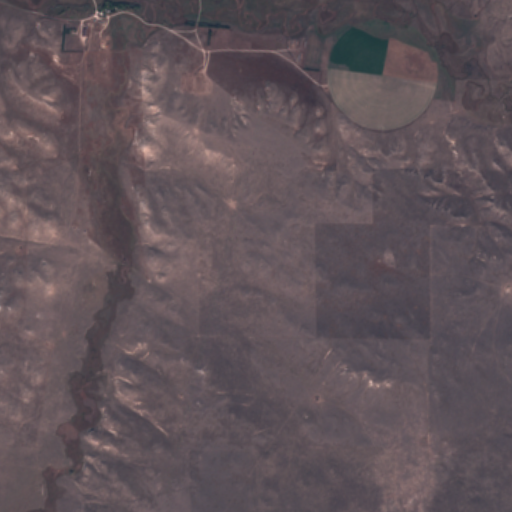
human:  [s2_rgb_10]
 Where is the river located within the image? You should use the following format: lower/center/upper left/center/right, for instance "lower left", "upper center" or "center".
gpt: The river is located in the upper of the image.
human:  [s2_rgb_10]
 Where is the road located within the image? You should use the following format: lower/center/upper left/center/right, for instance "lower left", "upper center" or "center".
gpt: The road is located in the upper left of the image.
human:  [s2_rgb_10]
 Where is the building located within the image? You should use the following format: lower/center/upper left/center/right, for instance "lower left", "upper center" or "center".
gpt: The building is located in the upper left of the image.
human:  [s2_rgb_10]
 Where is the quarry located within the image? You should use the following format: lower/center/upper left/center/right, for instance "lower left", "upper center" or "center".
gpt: There is no quarry in the image.